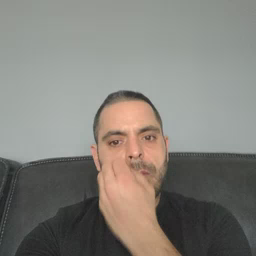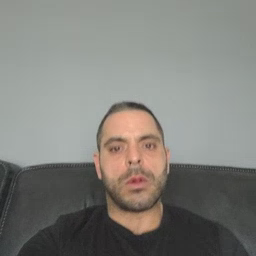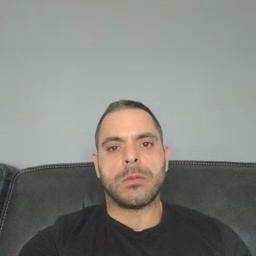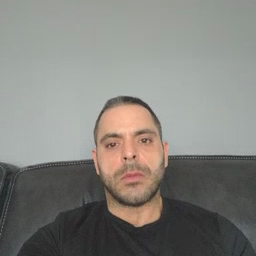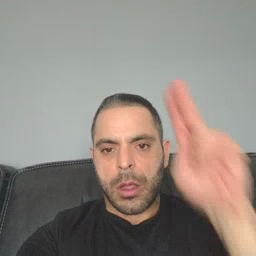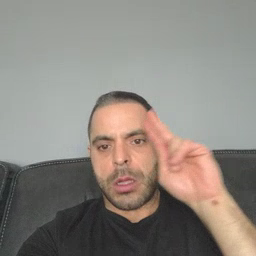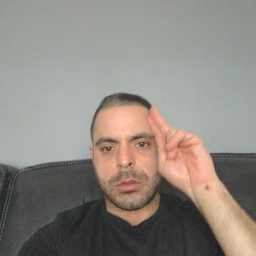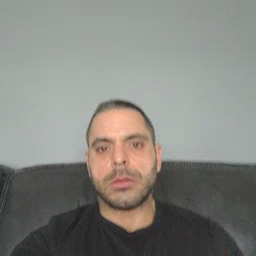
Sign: uncle